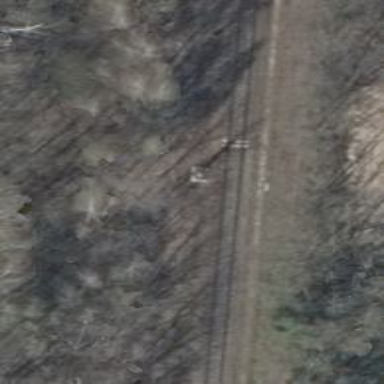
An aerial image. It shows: Railway signal.